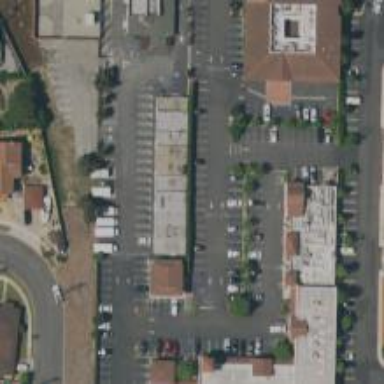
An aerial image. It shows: Commercial building.